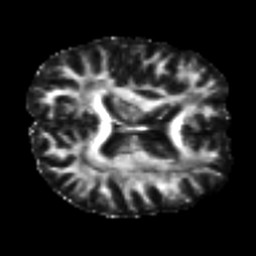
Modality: FA
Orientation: axial
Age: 25
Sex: female
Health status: healthy
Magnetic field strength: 3 T
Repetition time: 8.4 s
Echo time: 0.0926 s